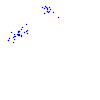
Particle: electron